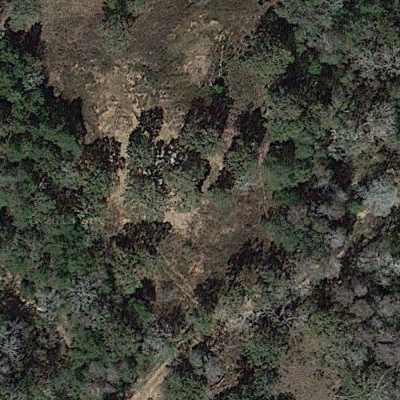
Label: Forest